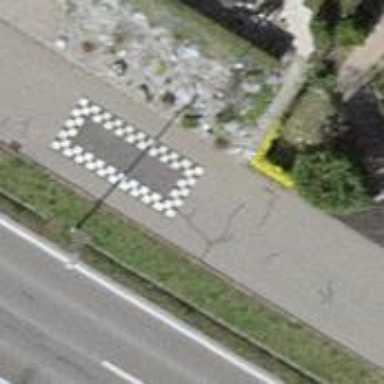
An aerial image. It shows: Traffic cushion.